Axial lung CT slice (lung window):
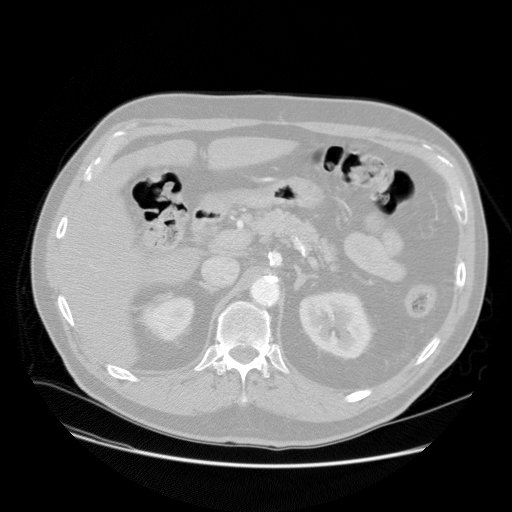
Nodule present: no